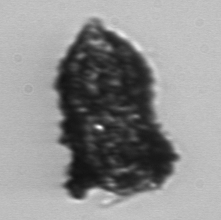
Label: Tintinnopsis